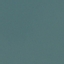
Land use / land cover class: SeaLake